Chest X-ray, PA view. Patient: 46 years old, sex M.
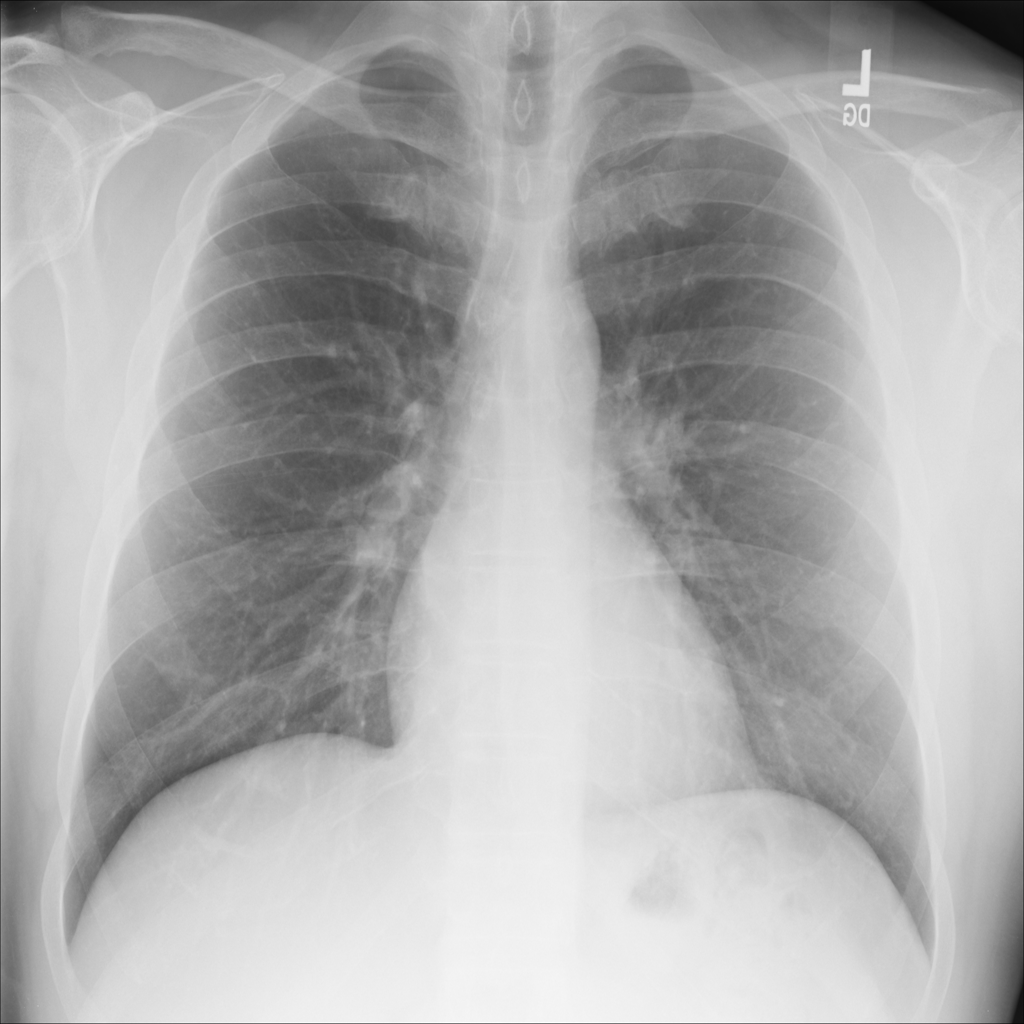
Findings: No Finding